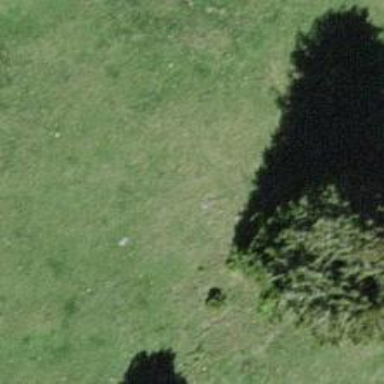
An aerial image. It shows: Needle-leaved tree in nature.